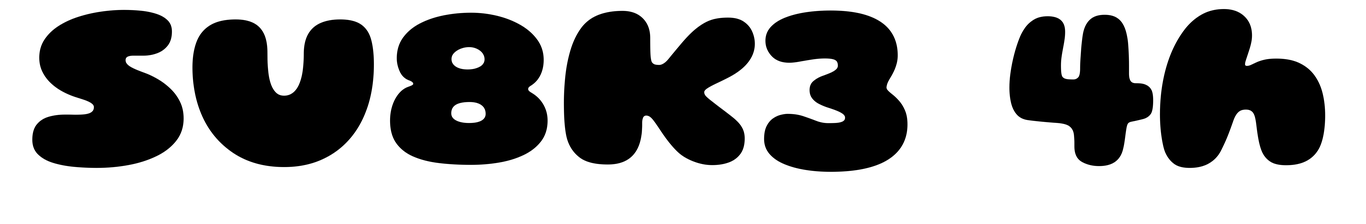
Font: Gluten_Black